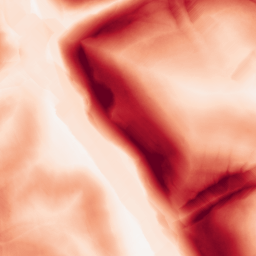
Category: morphological
Decomposition family: morphological_gradient
Decomposition parameters: size: 15
shape: diamond
Upsampling method: bicubic_16x
Upsampling parameters: scale: 16
Upsampling scale: 16